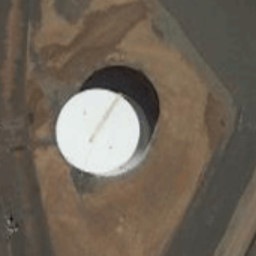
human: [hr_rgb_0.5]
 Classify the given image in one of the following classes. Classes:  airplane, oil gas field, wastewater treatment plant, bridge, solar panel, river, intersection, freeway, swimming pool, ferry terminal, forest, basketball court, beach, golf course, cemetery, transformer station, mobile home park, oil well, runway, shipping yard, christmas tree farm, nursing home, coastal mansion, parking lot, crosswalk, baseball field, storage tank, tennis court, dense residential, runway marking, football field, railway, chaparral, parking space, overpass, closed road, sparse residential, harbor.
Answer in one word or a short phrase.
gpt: storage tank